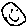
Label: smiley face